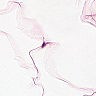
Metastatic tissue present: no